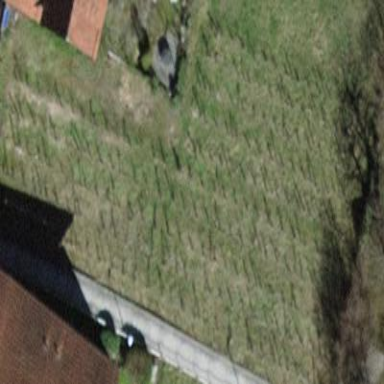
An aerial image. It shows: Beautiful vineyard in the countryside.